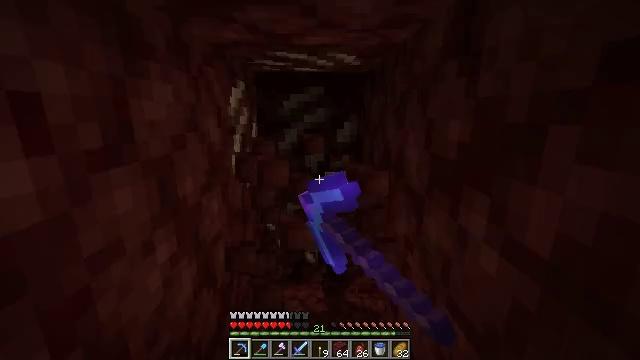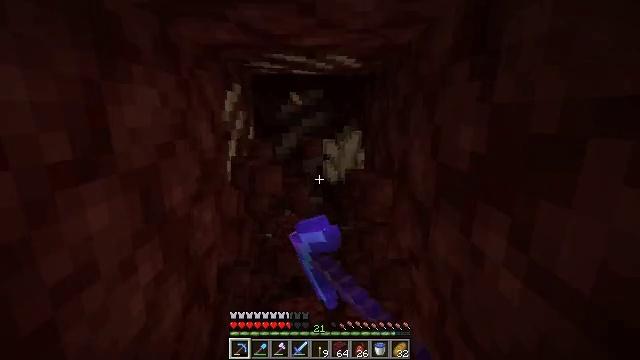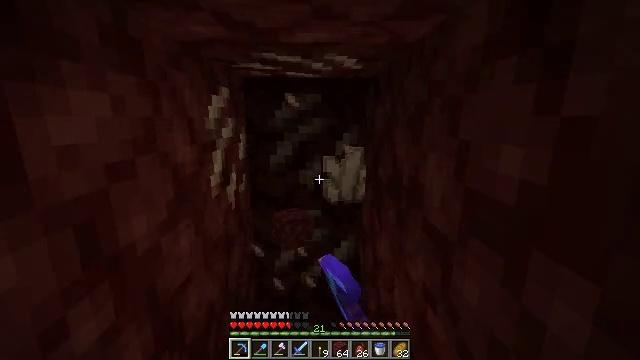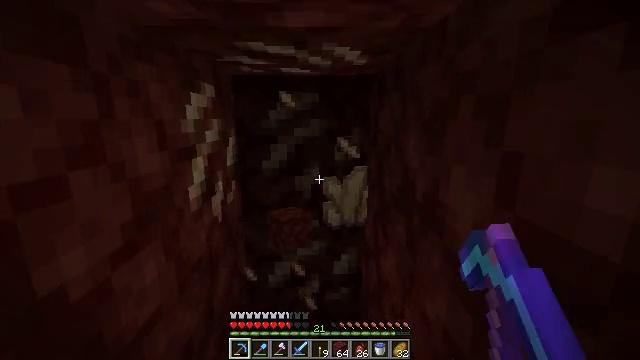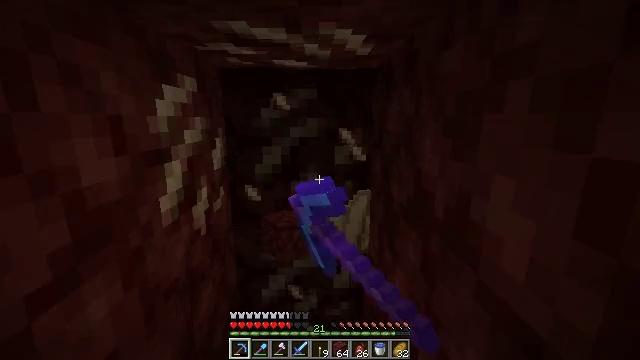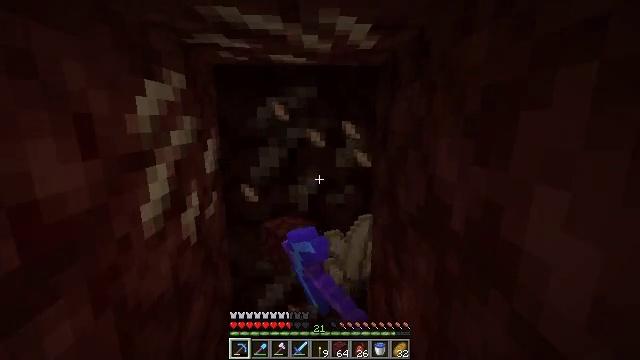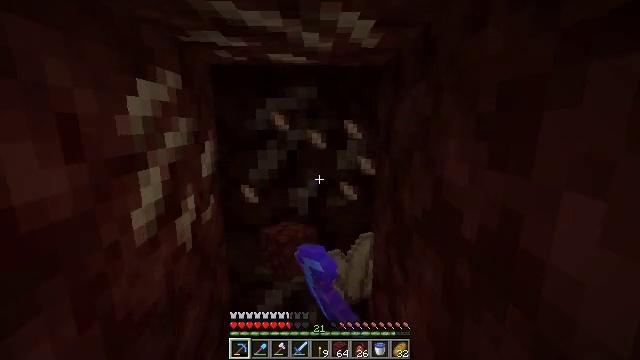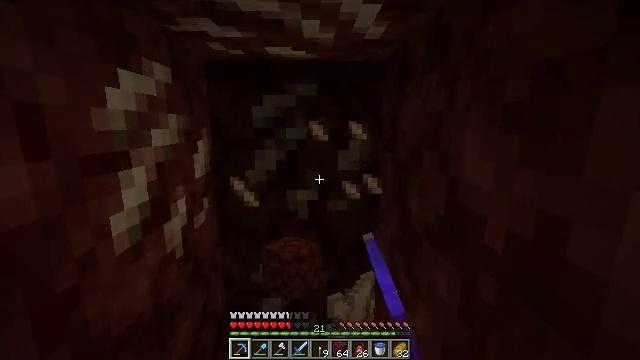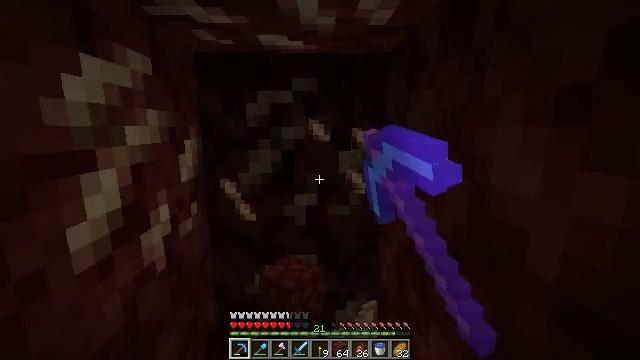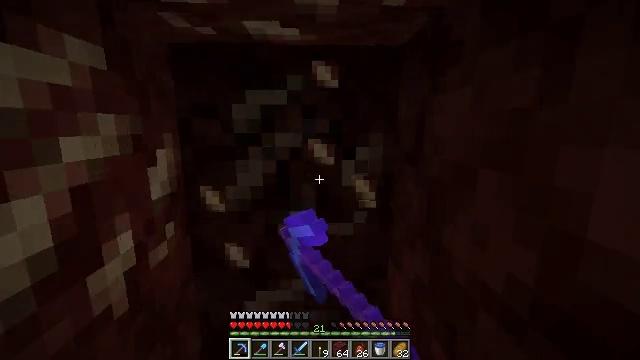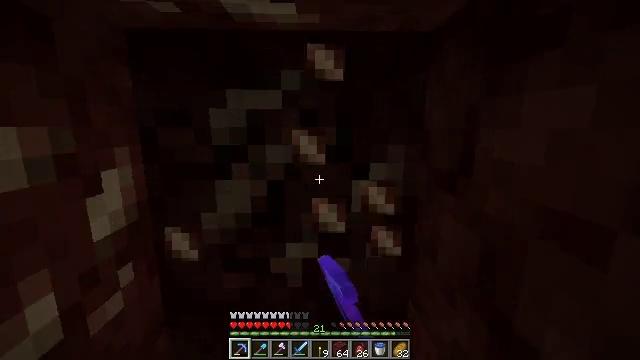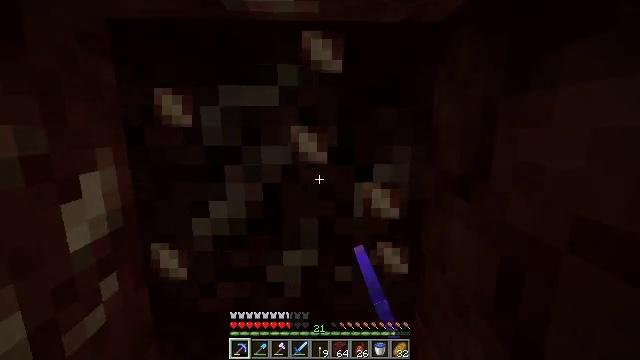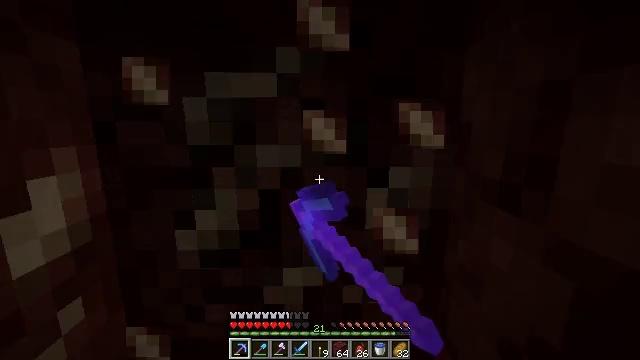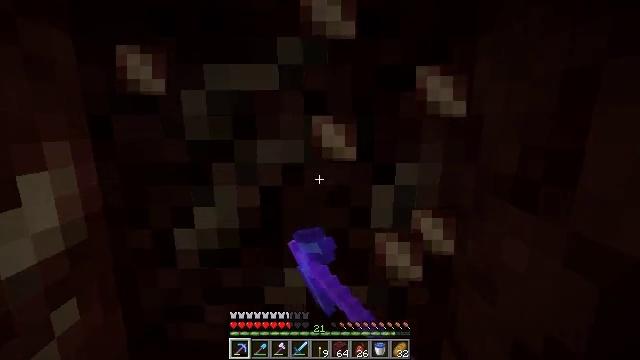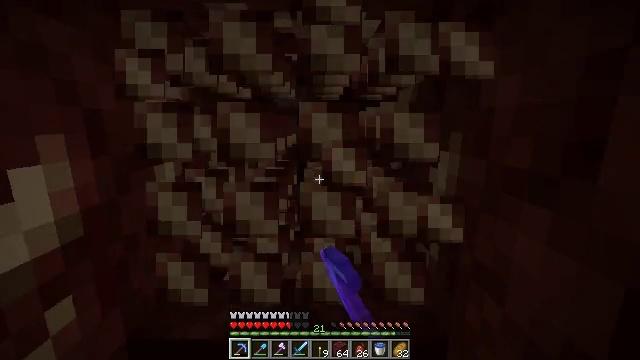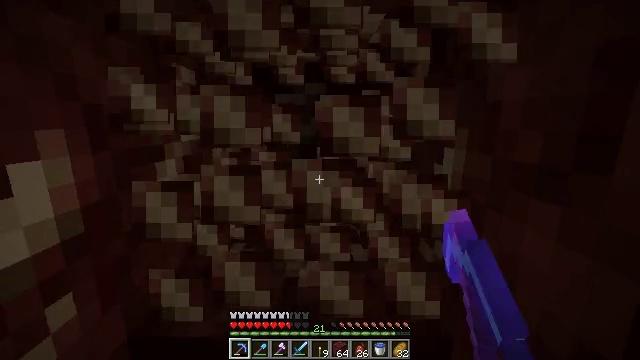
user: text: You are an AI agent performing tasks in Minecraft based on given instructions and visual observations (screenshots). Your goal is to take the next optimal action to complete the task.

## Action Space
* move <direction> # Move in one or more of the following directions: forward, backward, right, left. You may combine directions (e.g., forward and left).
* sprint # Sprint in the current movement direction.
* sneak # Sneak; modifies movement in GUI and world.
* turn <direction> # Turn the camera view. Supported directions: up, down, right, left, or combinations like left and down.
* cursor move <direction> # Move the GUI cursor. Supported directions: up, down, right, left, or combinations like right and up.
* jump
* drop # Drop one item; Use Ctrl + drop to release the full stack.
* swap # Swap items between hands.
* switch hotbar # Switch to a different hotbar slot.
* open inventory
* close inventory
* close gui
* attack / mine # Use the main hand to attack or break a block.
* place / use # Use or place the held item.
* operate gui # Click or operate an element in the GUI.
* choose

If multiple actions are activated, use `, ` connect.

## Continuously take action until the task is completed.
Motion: motion action
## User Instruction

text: Gather nether quartz ore with a pickaxe.
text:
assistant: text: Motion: move forward, attack / mine
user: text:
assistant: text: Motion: move forward, attack / mine
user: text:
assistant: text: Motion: move forward, attack / mine
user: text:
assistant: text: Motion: move forward, attack / mine
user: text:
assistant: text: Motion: attack / mine
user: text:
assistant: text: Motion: attack / mine
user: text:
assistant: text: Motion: move forward, attack / mine
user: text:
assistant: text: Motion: move forward, attack / mine
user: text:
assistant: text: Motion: move forward, attack / mine
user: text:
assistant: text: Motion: move forward, attack / mine
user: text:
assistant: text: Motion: attack / mine
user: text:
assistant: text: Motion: attack / mine
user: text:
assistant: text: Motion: attack / mine
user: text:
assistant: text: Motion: attack / mine
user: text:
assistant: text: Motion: attack / mine
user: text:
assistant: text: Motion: attack / mine
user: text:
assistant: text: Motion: move back, attack / mine
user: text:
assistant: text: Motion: move back, attack / mine
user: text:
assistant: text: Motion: move back, attack / mine
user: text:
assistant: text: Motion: move back, turn down, attack / mine
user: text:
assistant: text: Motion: move back, turn down, attack / mine
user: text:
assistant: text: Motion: move back, turn down, attack / mine
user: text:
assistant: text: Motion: turn down, attack / mine
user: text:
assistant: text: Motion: attack / mine
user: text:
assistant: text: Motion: attack / mine
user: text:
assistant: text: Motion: attack / mine
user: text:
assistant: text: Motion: attack / mine
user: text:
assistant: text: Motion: attack / mine
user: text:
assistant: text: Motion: attack / mine
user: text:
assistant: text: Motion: attack / mine